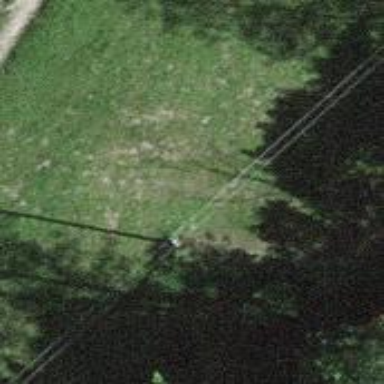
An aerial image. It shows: Power pole.